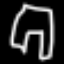
Label: pants